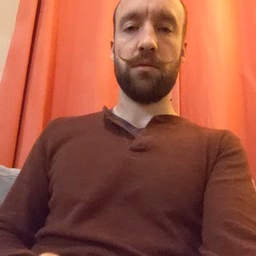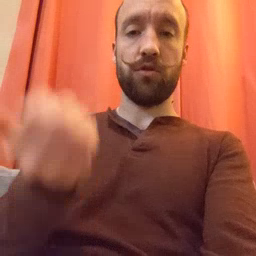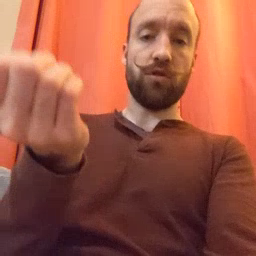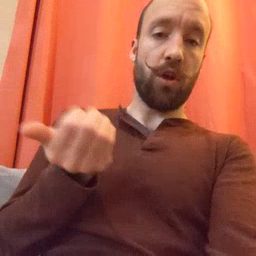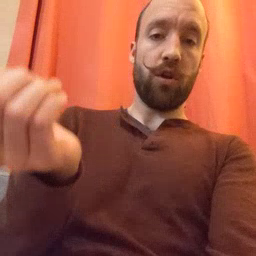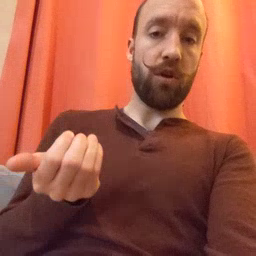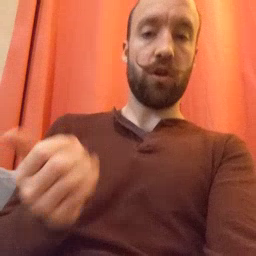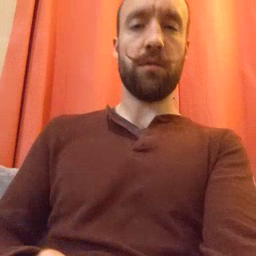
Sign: drawer